Question: I have created JIGSAW game. In that I've split image into 3X3 matrix and display on screen (i.e '[self.view addSubView:imageview]' like this I added all 9 image tiles).
Now for solving game when I drag one image tile to another image tile sometimes it goes over the image or sometimes under the image (like the default behavior of iOS first image added to view appears under remaining all images and last added image appears on top when user drag image see in attached images)
Now I want when I drag any image tile it must be appear on top of remaining images.
Same as last added image appears on top.

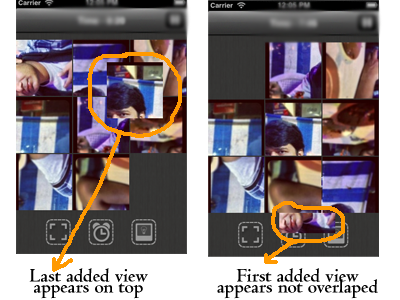
Answer: Whenever an image view is touched for dragging you can move it to front by calling 'bringSubviewToFront'.
'''
[self.view bringSubviewToFront:touchedImageView];
'''